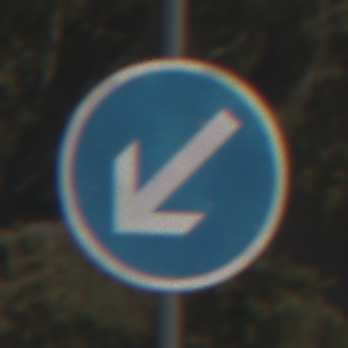
Verkehrszeichen: VorgeschriebeneVorbeifahrtLinks
Umgebung: Outdoor, Nature
Tageszeit: Midday
Wetter: PartlyCloudy
Licht: Natural
Jahreszeit: NotSpecified
Kontrast: HighContrast